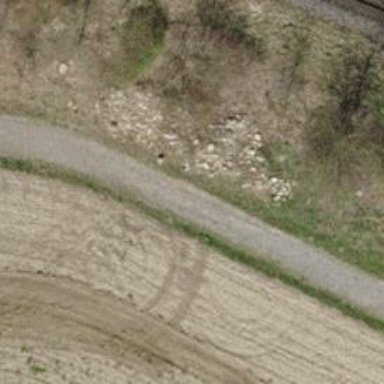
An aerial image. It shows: Track with grade 4 tracktype.